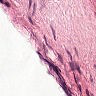
Metastatic tissue present: no